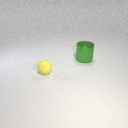
large green metal cylinder to the right of small yellow rubber sphere